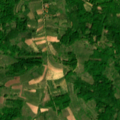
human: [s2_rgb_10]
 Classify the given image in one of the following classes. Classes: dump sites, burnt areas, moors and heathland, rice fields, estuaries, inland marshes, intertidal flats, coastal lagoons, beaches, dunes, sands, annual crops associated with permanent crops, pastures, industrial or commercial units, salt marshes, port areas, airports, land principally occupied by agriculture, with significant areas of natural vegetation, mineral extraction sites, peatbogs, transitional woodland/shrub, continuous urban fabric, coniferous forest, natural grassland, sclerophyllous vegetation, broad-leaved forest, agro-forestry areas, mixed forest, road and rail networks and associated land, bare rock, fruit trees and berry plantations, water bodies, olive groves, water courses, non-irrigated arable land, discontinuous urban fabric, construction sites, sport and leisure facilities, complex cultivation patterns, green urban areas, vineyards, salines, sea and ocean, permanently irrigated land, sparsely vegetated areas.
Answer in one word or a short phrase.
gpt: non-irrigated arable land, complex cultivation patterns, land principally occupied by agriculture, with significant areas of natural vegetation, broad-leaved forest